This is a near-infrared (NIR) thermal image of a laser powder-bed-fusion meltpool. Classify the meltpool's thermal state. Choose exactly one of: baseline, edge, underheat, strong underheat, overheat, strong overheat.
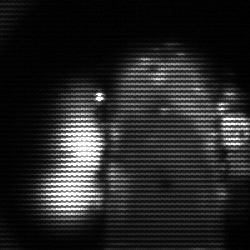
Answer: strong underheat